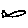
Label: fish